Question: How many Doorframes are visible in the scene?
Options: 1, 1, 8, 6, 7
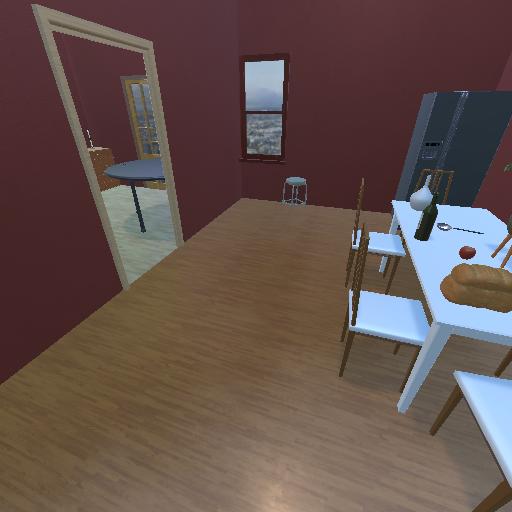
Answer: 1